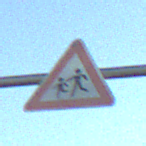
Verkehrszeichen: KinderRechts
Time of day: MorningAfternoon
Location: Outdoor (Nature)
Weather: Clear
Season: NotSpecified
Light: Natural